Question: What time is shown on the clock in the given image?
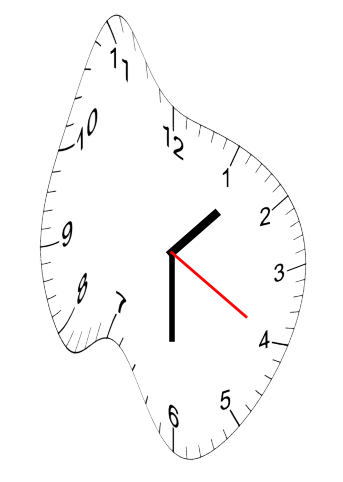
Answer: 01:30:20